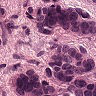
Metastatic tissue present: yes